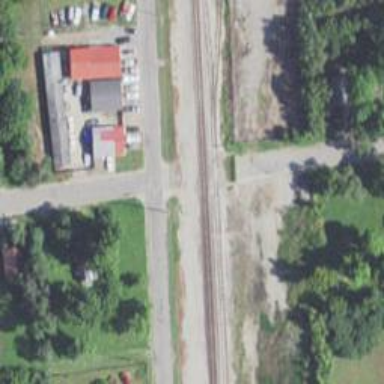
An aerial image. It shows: Level crossing along the railway.